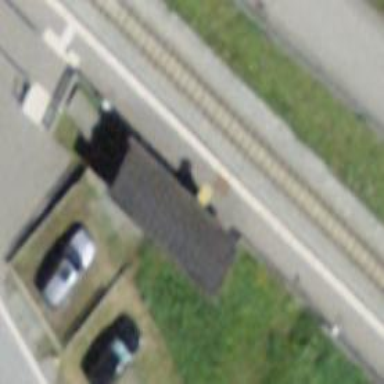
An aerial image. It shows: Railway station.